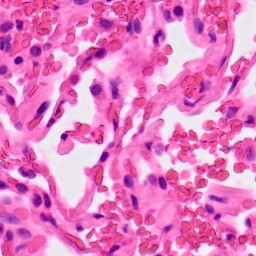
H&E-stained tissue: Lung